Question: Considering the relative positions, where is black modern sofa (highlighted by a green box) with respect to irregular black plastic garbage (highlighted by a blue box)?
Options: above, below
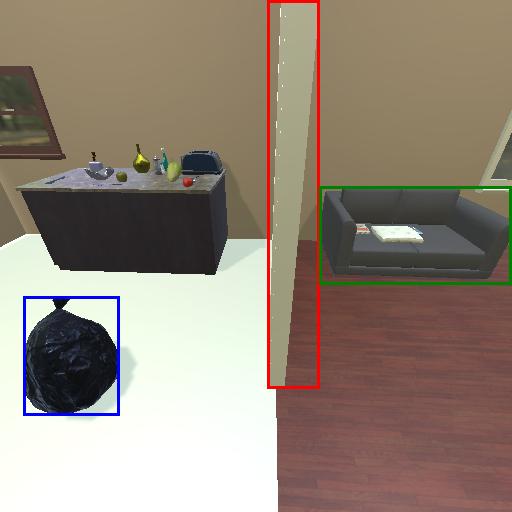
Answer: above